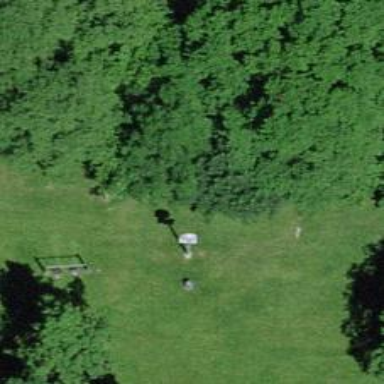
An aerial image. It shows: Playground with swings.